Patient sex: F
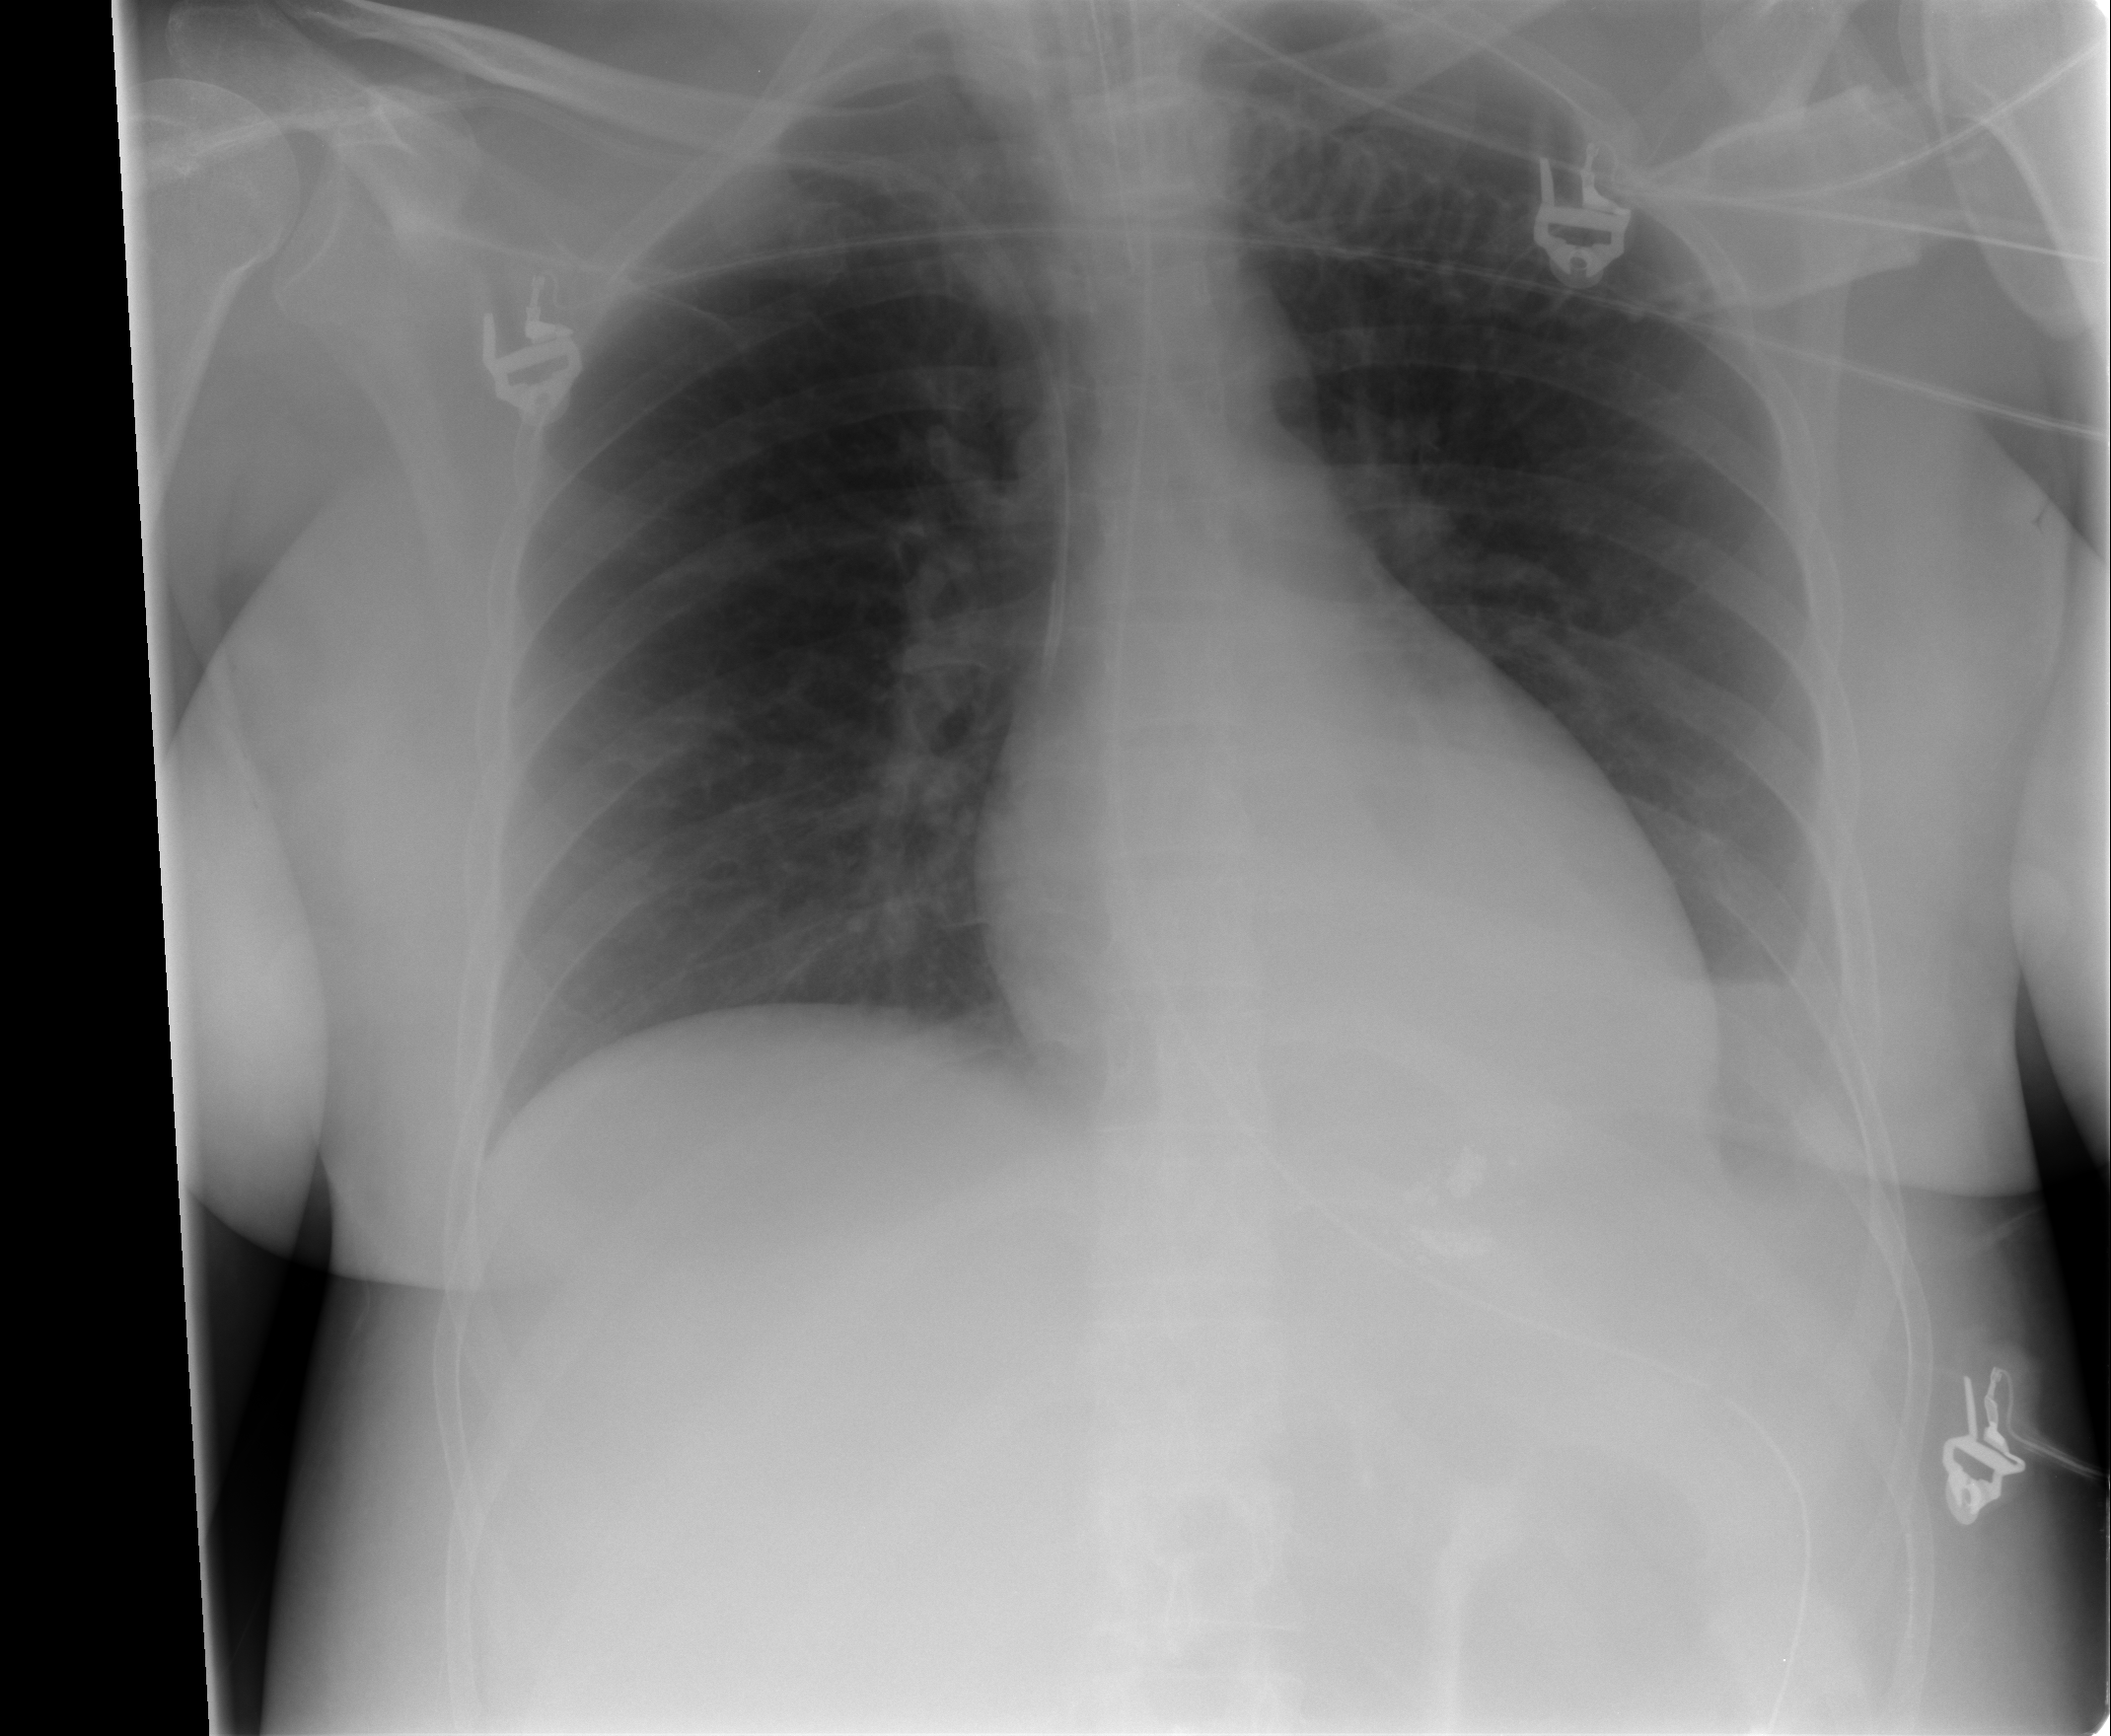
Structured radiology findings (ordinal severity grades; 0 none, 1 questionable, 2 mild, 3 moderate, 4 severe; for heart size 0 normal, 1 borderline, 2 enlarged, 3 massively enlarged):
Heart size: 0
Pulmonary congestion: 0
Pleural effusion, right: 0
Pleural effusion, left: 2
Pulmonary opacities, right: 0
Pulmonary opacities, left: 0
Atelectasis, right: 0
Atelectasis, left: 1